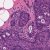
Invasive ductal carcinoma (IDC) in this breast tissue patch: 0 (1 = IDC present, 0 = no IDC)